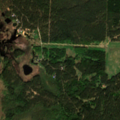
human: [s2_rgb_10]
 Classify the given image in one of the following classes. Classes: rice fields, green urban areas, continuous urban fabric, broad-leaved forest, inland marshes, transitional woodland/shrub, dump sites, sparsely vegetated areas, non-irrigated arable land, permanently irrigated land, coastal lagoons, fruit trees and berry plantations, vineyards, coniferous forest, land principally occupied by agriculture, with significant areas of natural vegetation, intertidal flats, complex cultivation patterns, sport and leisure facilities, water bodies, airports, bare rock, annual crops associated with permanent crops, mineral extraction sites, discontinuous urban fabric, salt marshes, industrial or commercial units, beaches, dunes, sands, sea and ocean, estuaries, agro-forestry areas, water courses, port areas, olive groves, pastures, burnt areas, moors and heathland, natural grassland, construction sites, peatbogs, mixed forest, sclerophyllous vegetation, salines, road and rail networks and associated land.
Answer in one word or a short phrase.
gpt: pastures, land principally occupied by agriculture, with significant areas of natural vegetation, coniferous forest, mixed forest